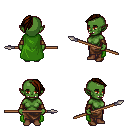
a pixel art fantasy rpg character, female body template, orc, green skin, green cape, robe skirt, brown long mohawk hairstyle, leather bracers, brown shoes, spear, four views (front, back, left, right), 2x2 character sprite sheet, small pixel art, hard edges, no anti-aliasing